Field crop: maize
Growth stage: 2
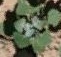
Species: chenopodium